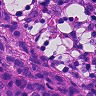
Metastatic tissue present: yes